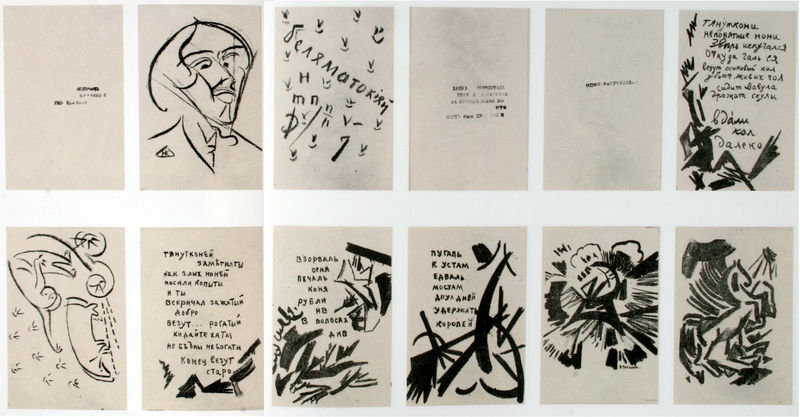
Titel: Explosion
Künstler: Kasimir Malewitsch
Standort: (Seriendruck)
Schlagwörter: blätter, kopf, mann, weiß, landschaft, menschen, grau, haar, mund, nase, schwarz, skizze, zeichen, zeichnung, tier, wolke, beige, haube, gesichter, augen, gesicht, kragen, mensch, portrait, porträt, sonne, blatt, kinn, rosa, pferd, reiter, schrift, bilder, russland, abstrakt, grafik, graphik, rast, rand, rad, karikatur, karten, kopftuch, inschrift, fallen, rechtecke, katze, tusche, schwein, buch, explosion, kohle, druck, schwarz-weiß, comic, titel, seite, text, buchstaben, beschriftung, reihe, tinte, studien, seiten, brief, briefe, schreiben, ross, wesen, sturz, skizzen, gezeichnet, kästchen, texte, handschrift, zwölf, steigen, russisch, zeichnungen, notiz, tuschezeichnung, notizen, tect, abschnitte, marc, knall, muns, graphiken, grafiken, reige, malewitsch, krach, blattfolge, greichisch, künstlerbuch, lasker schüler